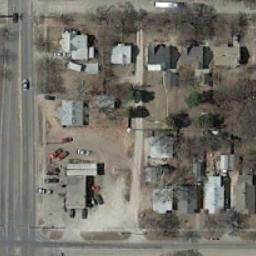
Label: medium_residential